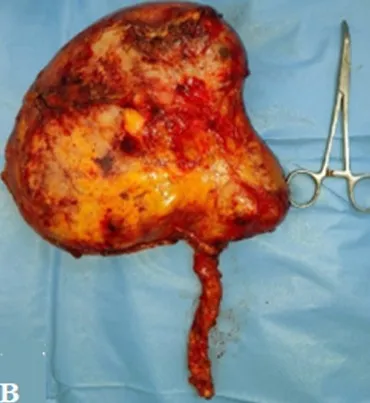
Intraoperative photo showing a gross specimen of the resected right kidney.
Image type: medical_photograph (other_medical_photograph)